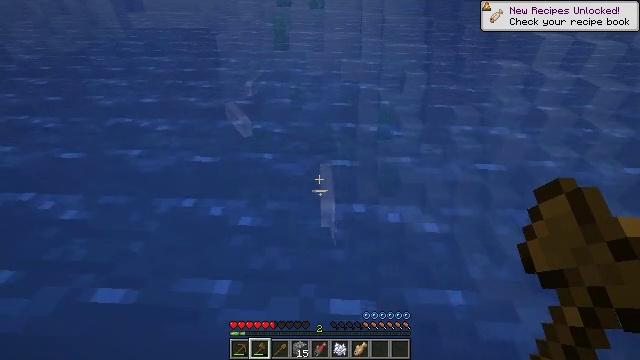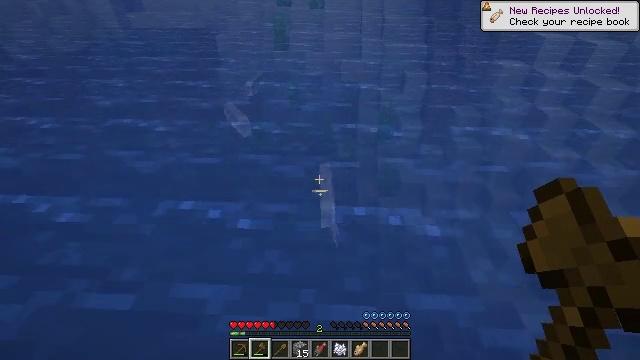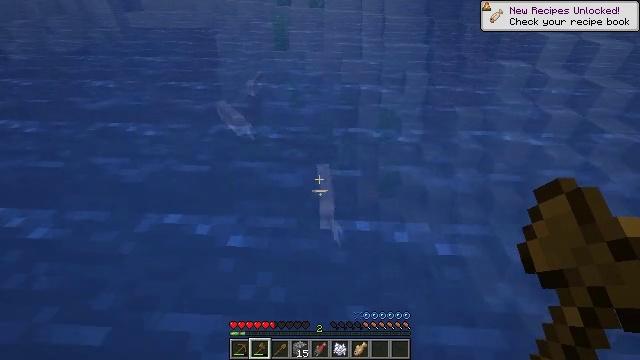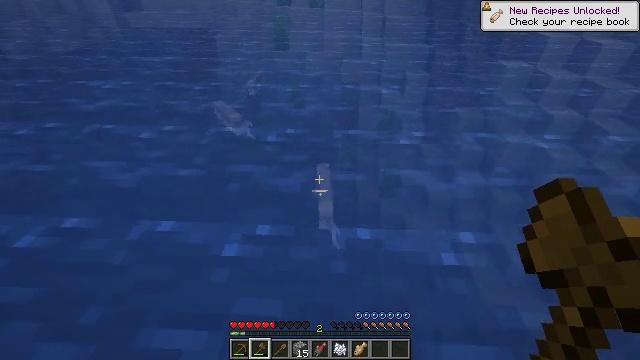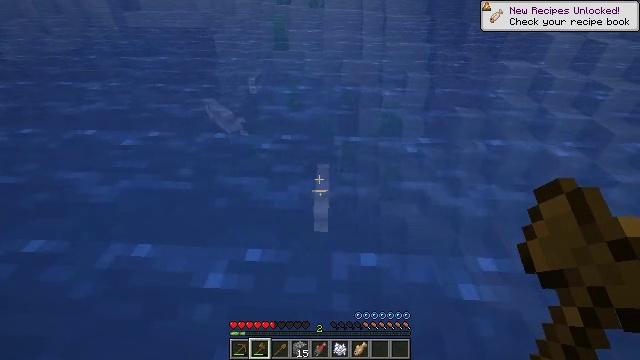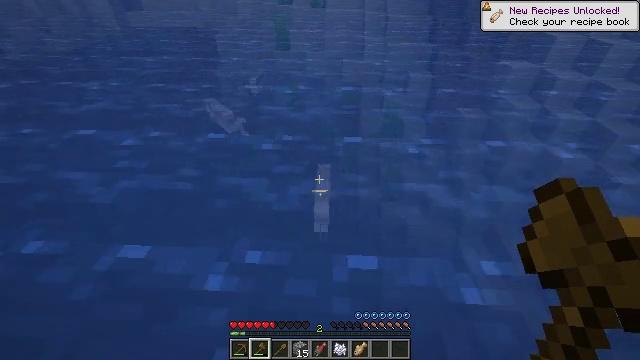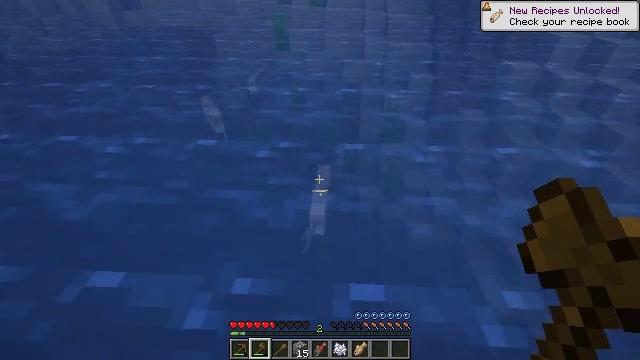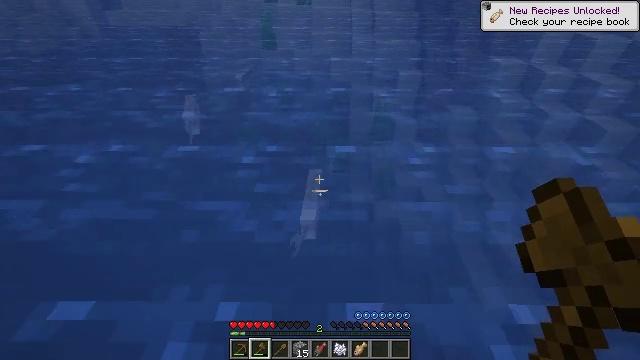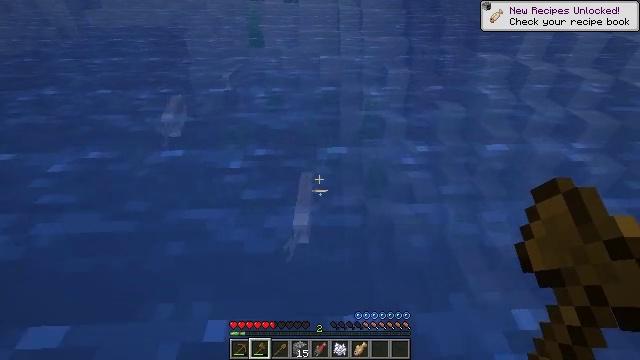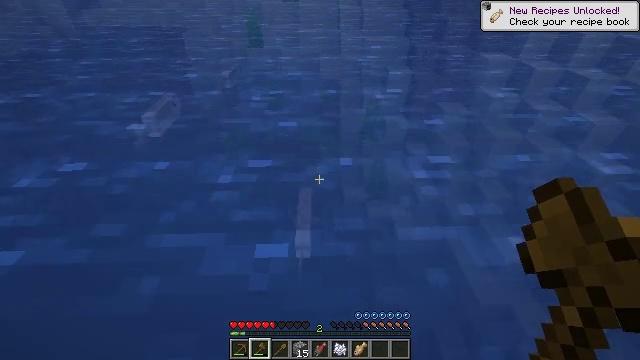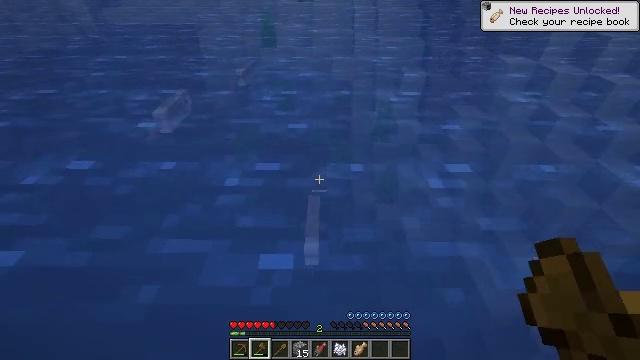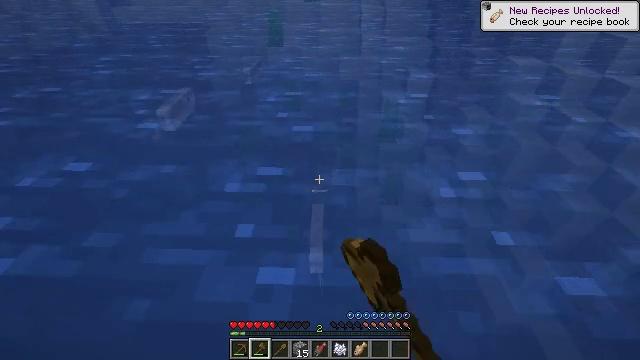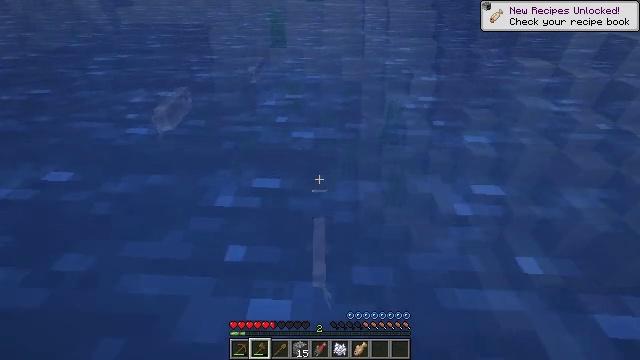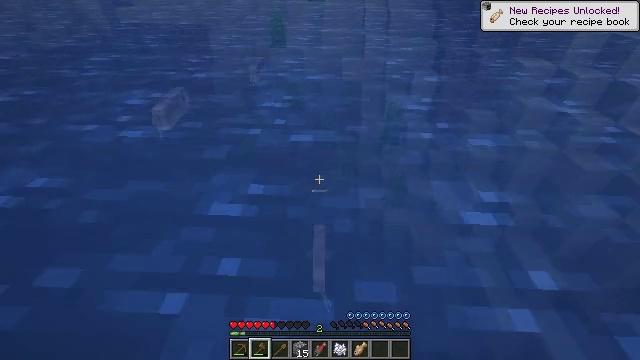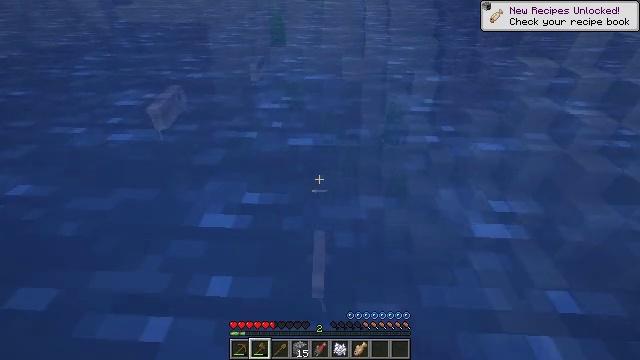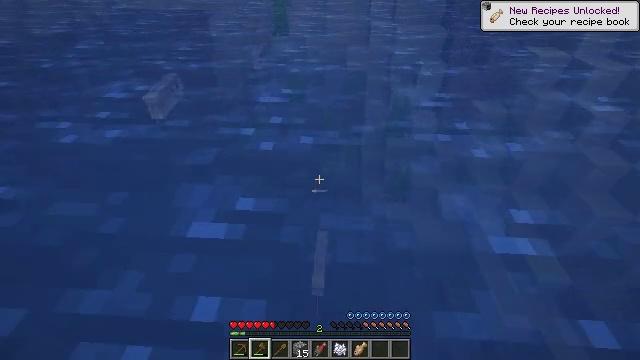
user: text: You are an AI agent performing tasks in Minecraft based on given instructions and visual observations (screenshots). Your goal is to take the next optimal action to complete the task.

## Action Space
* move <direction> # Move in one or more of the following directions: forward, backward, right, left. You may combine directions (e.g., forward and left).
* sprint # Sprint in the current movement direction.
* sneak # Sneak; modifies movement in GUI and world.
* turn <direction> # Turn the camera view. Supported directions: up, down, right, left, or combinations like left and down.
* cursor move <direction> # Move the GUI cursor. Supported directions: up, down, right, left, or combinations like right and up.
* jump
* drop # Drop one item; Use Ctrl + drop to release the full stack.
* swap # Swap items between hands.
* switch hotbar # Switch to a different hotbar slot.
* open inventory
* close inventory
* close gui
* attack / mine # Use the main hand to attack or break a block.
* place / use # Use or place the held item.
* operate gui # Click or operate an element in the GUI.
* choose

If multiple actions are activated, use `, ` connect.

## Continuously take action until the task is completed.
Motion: motion action
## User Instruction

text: Kill the cod.
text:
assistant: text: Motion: move forward
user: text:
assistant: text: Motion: move forward
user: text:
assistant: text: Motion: move forward
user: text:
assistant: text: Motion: move forward
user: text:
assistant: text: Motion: move forward
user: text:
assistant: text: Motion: move forward
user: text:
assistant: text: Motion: move forward, turn right
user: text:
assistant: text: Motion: move forward, turn right
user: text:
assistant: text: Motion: move forward
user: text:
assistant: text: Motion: move forward, turn left, attack / mine
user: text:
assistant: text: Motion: move forward, turn left, attack / mine
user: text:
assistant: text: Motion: move forward
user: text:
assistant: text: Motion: move forward
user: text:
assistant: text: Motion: move forward
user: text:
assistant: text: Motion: move forward, turn down
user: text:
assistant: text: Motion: move forward, turn down
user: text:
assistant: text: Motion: move forward, turn down
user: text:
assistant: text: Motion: move forward, turn down
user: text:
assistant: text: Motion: turn down
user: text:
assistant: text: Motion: turn down
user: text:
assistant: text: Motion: turn down
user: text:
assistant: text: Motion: turn down
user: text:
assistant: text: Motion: turn down
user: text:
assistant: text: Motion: turn down
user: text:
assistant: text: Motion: move forward, turn left and down
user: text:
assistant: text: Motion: move forward, turn down
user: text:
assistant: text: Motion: move forward
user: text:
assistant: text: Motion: move forward
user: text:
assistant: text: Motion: move forward, turn left
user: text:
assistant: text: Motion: move forward, sprint, turn left and up